Question: I'm trying to create erd base on <URL>.
As a entity, I came up with 'Price', 'Rental', 'Customer', 'Wishlist'
and with 'Rental', there is another relationship with 'Movie_title', 'Movie_Category'.
This is my ERD

My question is, I'm not sure rather I need to include 'Refund' in my ERD or not.
I thought refund could be one of the attribute for the 'Rental', but in someway it could be another table.
Also, I would love to know if there is any suggested correction for my ERD (verb and relationship).
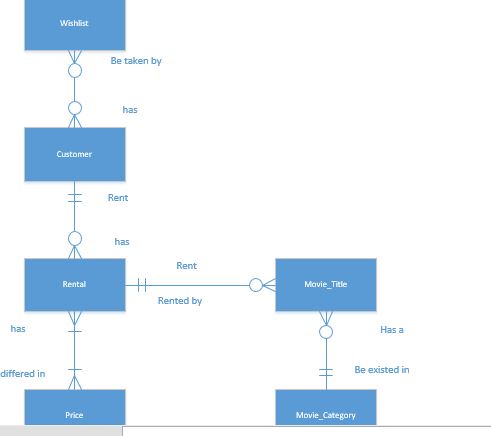
Answer: : should be an attribute of table because whenever a movie rental canceled, user update table record by updating single column value named Refund from false to true.
It should be done if no further information is required.
Insertion: You will need to write queries for insertion related to rental only
Deletion: You cannot keep record of refunds if rental deleted.
Updation: Must write UPDATE query later.
. should be a table if information is required to view the detail of person who return movie and there a separate form to input detail for this table.
Insertion: You will need to write queries for insertion related to refund only
Deletion: You cannot keep record of rental if refund deleted.
So All is depend upon requirements of the system users.